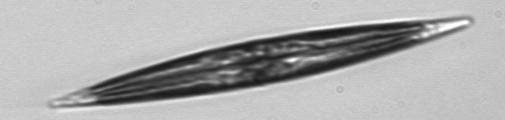
Label: Pleurosigma